如图，\(A\) 点是东西和南北走向两条相互垂直的道路 \(CD\) 和 \(MN\) 的交点，假设一段铁路从 \(A\) 点出发，延曲线方向向东北无限延伸，铁路上任意点 \(B\) 到 \(A\) 点正东 \(0.5\) 公里处的一车站 \(F\) 与其到道路 \(MN\) 的距离之差均为 \(0.5\) 公里（道路与铁路的宽度均忽略不计）.

\noindent (1)试建立合适的直角坐标系，求铁路所在曲线 \(AB\) 的方程.

\noindent (2)若在道路 \(CD\) 上位于 \(A\) 点正东 \(t\) 公里处有一仓库 \(T\)（\(t\) 为常数，\(t>0\)），\(B\) 为铁路上任意一点，其到点 \(T\) 的距离为 \(|BT|=d\)，求 \(d\) 的最小值，并求此时点 \(B\) 到道路 \(MN\) 的距离（单位：公里）.
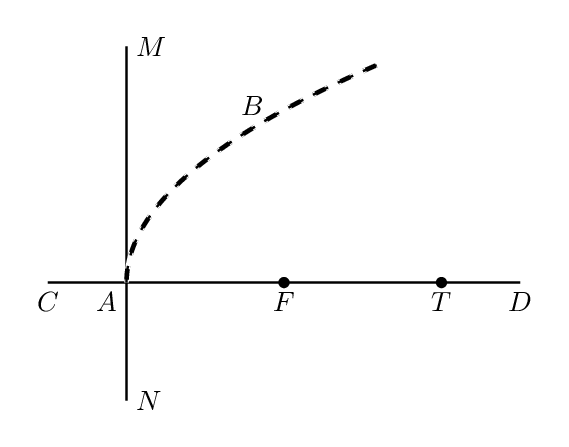
【解答】
\vspace{1em}
\noindent \textbf{【答案】} (1) \(y^2=2x(y\geq0)\).

\noindent (2)答案见解析.

\vspace{1em}
\noindent \textbf{【分析】} (1) 根据抛物线定义及实际情况写出曲线方程即可.

\noindent (2) 令 \(T(t,0)\)，\(B(x_0,y_0)\)，应用两点距离公式并化简得 \(d=\sqrt{(x_0+1-t)^2+t^2-(1-t)^2}\) 且 \(x_0\geq0\)，讨论 \(t-1\geq0\)、\(t-1<0\) 求对应距离最小值及点 \(B\) 到道路 \(MN\) 的距离.

\vspace{1em}
\noindent \textbf{【详解】} (1) 如图，以 \(A\) 为原点，\(\overrightarrow{CD},\overrightarrow{NM}\) 为 \(x,y\) 轴正方向建坐标系，则 \(F\left(\dfrac{1}{2},0\right)\).

\noindent 由题意，\(|BF|-d_{B-MN}=\dfrac{1}{2}\)，即 \(B\) 到直线 \(x=-\dfrac{1}{2}\) 的距离 \(d_1=|BF|\)，
根据抛物线的定义知，曲线 \(AB\) 的方程为 \(y^2=2x(y\geq0)\).

\vspace{1em}
\noindent (2) 由题意，令 \(T(t,0)\)，\(B(x_0,y_0)\)，则
\(
d=\sqrt{(x_0-t)^2+y_0^2}=\sqrt{(x_0-t)^2+2x_0}
=\sqrt{(x_0+1-t)^2+t^2-(1-t)^2}
\)，且 \(x_0\geq0\).

\noindent 当 \(t-1\geq0\)，即 \(t\geq1\)，\(x_0=t-1\) 时，\(d_{\min}=\sqrt{2t-1}\)，此时点 \(B\) 到道路 \(MN\) 的距离为 \(t-1\) 公里.

\noindent 当 \(t-1<0\)，即 \(0<t<1\)，\(x_0=0\) 时，\(d_{\min}=t\)，此时点 \(B\) 到道路 \(MN\) 的距离为 \(0\) 公里.
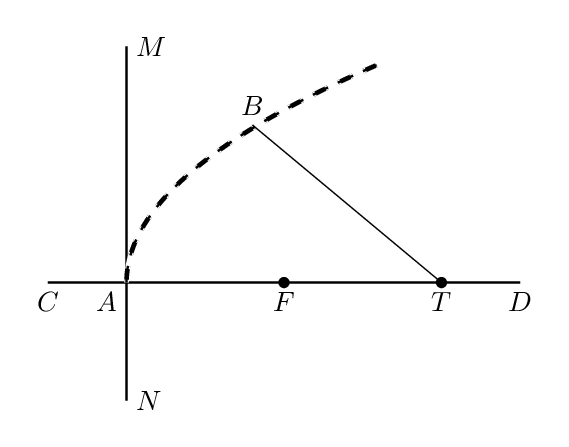